Here is the envelope spectrum of one vibration snapshot from a rolling-element bearing, with each characteristic fault-frequency family marked on the frequency axis. Classify the bearing condition as one of: normal, inner_race, outer_race, ball.
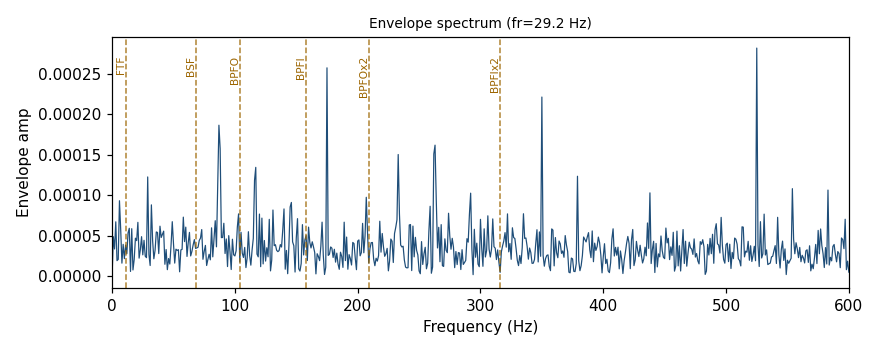
Answer: normal